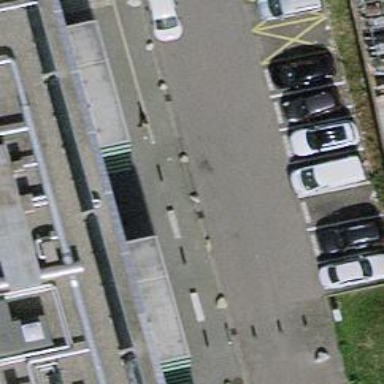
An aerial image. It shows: Bench for seating.